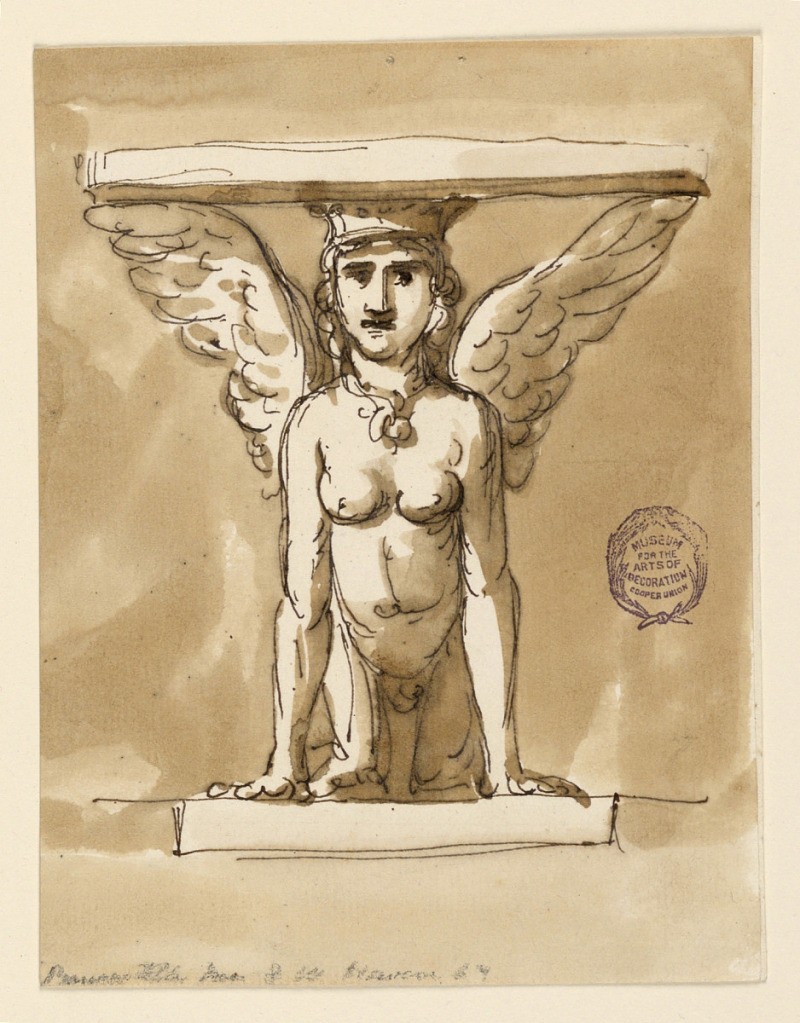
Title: Table with Sphinx Base
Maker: Giuseppe Barberi, Italian, 1746–1809
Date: ca. 1790
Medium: Pen and brown ink, brush and brown wash, graphite on off-white laid paper, lined
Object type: Drawing
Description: Elevation of a table, the base in the form of a sphinx with outstretched wings.